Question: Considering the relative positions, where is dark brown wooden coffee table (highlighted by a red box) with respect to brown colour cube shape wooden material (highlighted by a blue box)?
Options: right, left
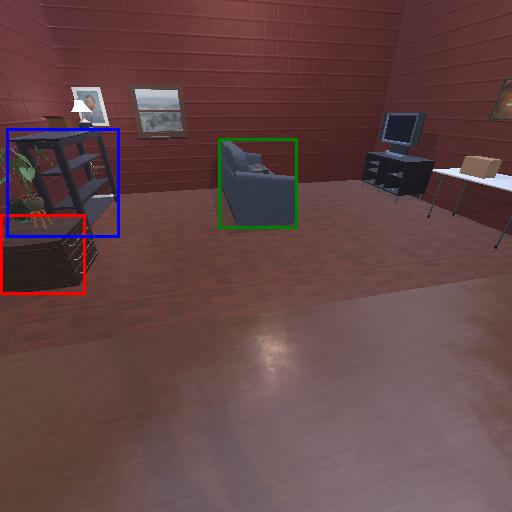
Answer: right